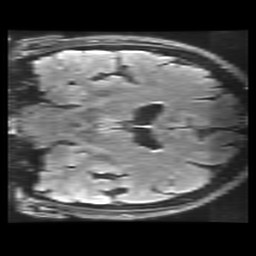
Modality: FLAIR
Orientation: coronal
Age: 64
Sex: female
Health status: healthy
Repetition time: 12 s
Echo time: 0.09782 s